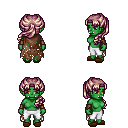
a pixel art fantasy rpg character, female body template, orc, green skin, brown tattered cape, white pants, white blonde princess hairstyle, cloth bracers, brown slippers, four views (front, back, left, right), 2x2 character sprite sheet, small pixel art, hard edges, no anti-aliasing